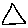
Label: triangle